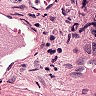
Metastatic tissue present: yes